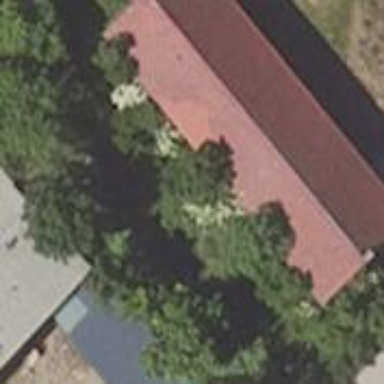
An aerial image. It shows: Shed.